Question: I have a MySQL service running on Google Kubernetes Engine configured with Master-Slave replication strategy. Unfortunately up until now only I am only managed to have the master (mysql-0) instance running. Slave instances (mysql-n) always stuck on 'CrashLoopBackOff'.
Current pods:

When I check the log for mysql-1 instance, the following lines printed:
'''
2020-01-08 08:11:20+00:00 [Note] [Entrypoint]: Entrypoint script for MySQL Server 8.0.18-1debian9 started.
2020-01-08 08:11:20+00:00 [Note] [Entrypoint]: Switching to dedicated user 'mysql'
2020-01-08 08:11:20+00:00 [Note] [Entrypoint]: Entrypoint script for MySQL Server 8.0.18-1debian9 started.
2020-01-08 08:11:20+00:00 [Note] [Entrypoint]: Initializing database files
2020-01-08T08:11:20.787668Z 0 [Warning] [MY-011070] [Server] 'Disabling symbolic links using --skip-symbolic-links (or equivalent) is the default. Consider not using this option as it' is deprecated and will be removed in a future release.
2020-01-08T08:11:20.787780Z 0 [System] [MY-013169] [Server] /usr/sbin/mysqld (mysqld 8.0.18) initializing of server in progress as process 45
2020-01-08T08:11:20.789731Z 0 [ERROR] [MY-010457] [Server] --initialize specified but the data directory has files in it. Aborting.
2020-01-08T08:11:20.789739Z 0 [ERROR] [MY-013236] [Server] The designated data directory /var/lib/mysql/ is unusable. You can remove all files that the server added to it.
2020-01-08T08:11:20.790259Z 0 [ERROR] [MY-010119] [Server] Aborting
2020-01-08T08:11:20.791368Z 0 [System] [MY-010910] [Server] /usr/sbin/mysqld: Shutdown complete (mysqld 8.0.18) MySQL Community Server - GPL.
'''
On the master MySQL Instance (mysql-0), the following lines printed:
'''
2020-01-08 08:08:02+00:00 [Note] [Entrypoint]: Entrypoint script for MySQL Server 8.0.18-1debian9 started.
2020-01-08 08:08:03+00:00 [Note] [Entrypoint]: Switching to dedicated user 'mysql'
2020-01-08 08:08:03+00:00 [Note] [Entrypoint]: Entrypoint script for MySQL Server 8.0.18-1debian9 started.
2020-01-08T08:08:03.605134Z 0 [Warning] [MY-011070] [Server] 'Disabling symbolic links using --skip-symbolic-links (or equivalent) is the default. Consider not using this option as it' is deprecated and will be removed in a future release.
2020-01-08T08:08:03.605280Z 0 [System] [MY-010116] [Server] /usr/sbin/mysqld (mysqld 8.0.18) starting as process 1
2020-01-08T08:08:05.939722Z 0 [Warning] [MY-010068] [Server] CA certificate ca.pem is self signed.
2020-01-08T08:08:05.945787Z 0 [Warning] [MY-011810] [Server] Insecure configuration for --pid-file: Location '/var/run/mysqld' in the path is accessible to all OS users. Consider choosing a different directory.
2020-01-08T08:08:06.069048Z 0 [System] [MY-010931] [Server] /usr/sbin/mysqld: ready for connections. Version: '8.0.18' socket: '/var/run/mysqld/mysqld.sock' port: 3306 MySQL Community Server - GPL.
2020-01-08T08:08:06.303012Z 0 [System] [MY-011323] [Server] X Plugin ready for connections. Socket: '/var/run/mysqld/mysqlx.sock' bind-address: '::' port: 33060
'''
The key difference between the two logs is, on the slave instance, the line 'Initializing database files' are printed, indicating 'mysqld' attempted to initalize already existing mysql data directory ('/var/lib/mysql') whereas it doesn't happen when the master instance initializes.
I was following <URL>
Anybody has idea on how to solve this problem? Much appreciated :)
:
Solution provided by @BinaryBullet actually works with some changes down the line to enable multiple slaves replication. <URL> is the end result.
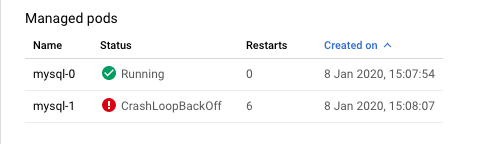
Answer: I could see this is the issue with your 'volumemount', as you have single 'VolumeClaimTemplate' for both 'master' and 'slave' mysql-bin files, schemas, ib_buffer_pool, etc all other mysql related files are conflicting with each other and trying to save at the same location. Due to this one of your db instance is failing, i.e. which ever starting later is failing, in your case slave db.
This could be avoided by adding separate PV and PVC for your master and slave.
Addition of something like this to your statefulset
'''
volumeClaimTemplates:
- metadata:
name: slave-data
spec:
accessModes: ["ReadWriteOnce"]
resources:
requests:
storage: 10Gi
'''
And volumemount for slave pod is something like this
'''
volumeMounts:
- name: slave-data
mountPath: /var/lib/mysql
subPath: mysql
- name: conf
mountPath: /etc/mysql/conf.d
'''
But make sure you have a separate Persistent Volume for your slave as well. To which all your slave mysql-bin files, ib_buffer_pool, schemas, etc mysql related files get saved in a different location from master.
Hope this helps.